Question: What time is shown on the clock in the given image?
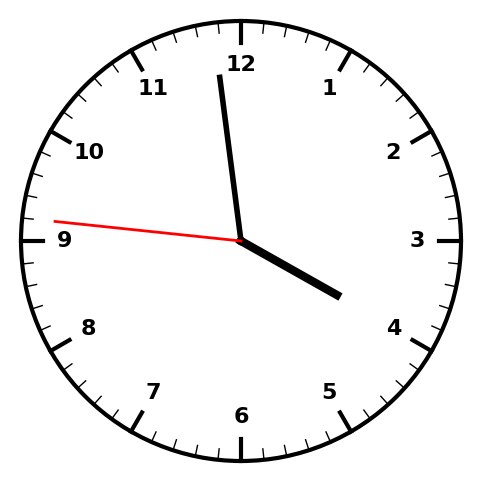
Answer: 03:58:46